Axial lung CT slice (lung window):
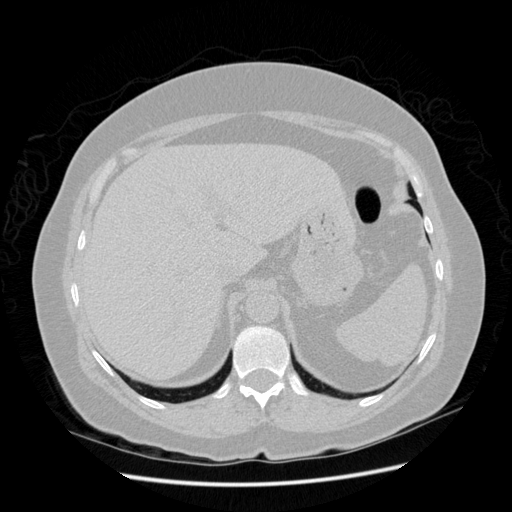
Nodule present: no